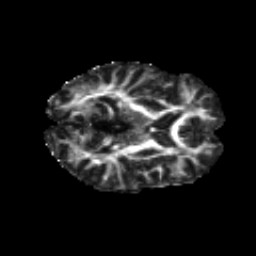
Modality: FA
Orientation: axial
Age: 19
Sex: female
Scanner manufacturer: siemens
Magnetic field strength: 3 T
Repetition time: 8.8 s
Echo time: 0.085 s